Aerial crown-view tile of a tropical tree (Barro Colorado Island, Panama), acquired 20250124:
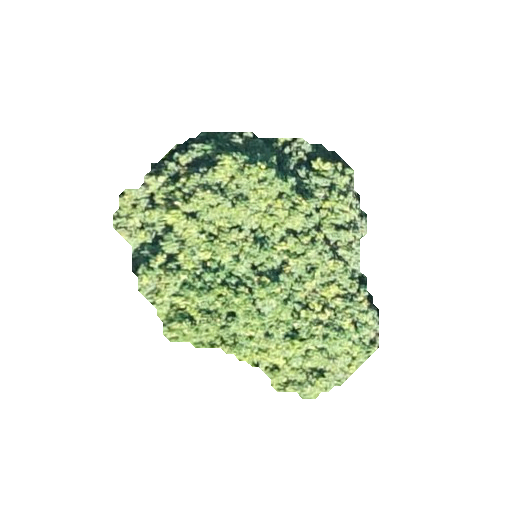
Species: Protium stevensonii
GBIF accepted scientific name: Tetragastris panamensis
Crown area: 74.253 m²